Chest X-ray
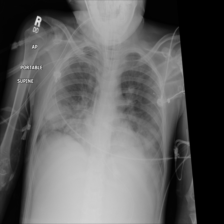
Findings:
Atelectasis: negative
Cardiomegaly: negative
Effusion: positive
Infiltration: negative
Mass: negative
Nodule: negative
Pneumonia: negative
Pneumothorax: negative
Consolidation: positive
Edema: negative
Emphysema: negative
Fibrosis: negative
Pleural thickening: positive
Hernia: negative